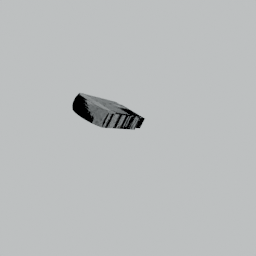
Label: tools